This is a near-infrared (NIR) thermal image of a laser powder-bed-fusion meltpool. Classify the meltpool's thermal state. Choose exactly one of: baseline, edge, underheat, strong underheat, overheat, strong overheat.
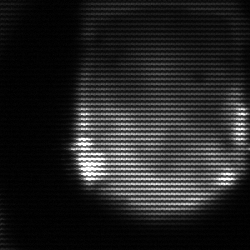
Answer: edge